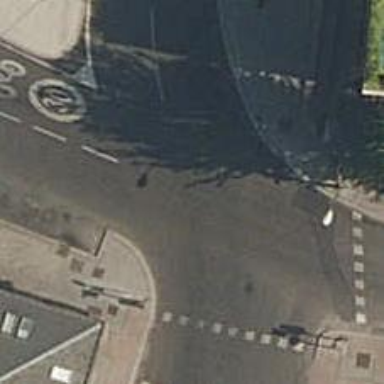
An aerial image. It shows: Road with traffic signals.